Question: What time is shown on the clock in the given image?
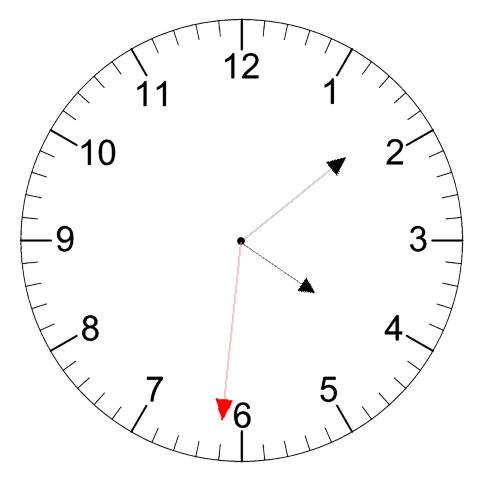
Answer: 04:08:31